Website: apple
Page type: address-validator
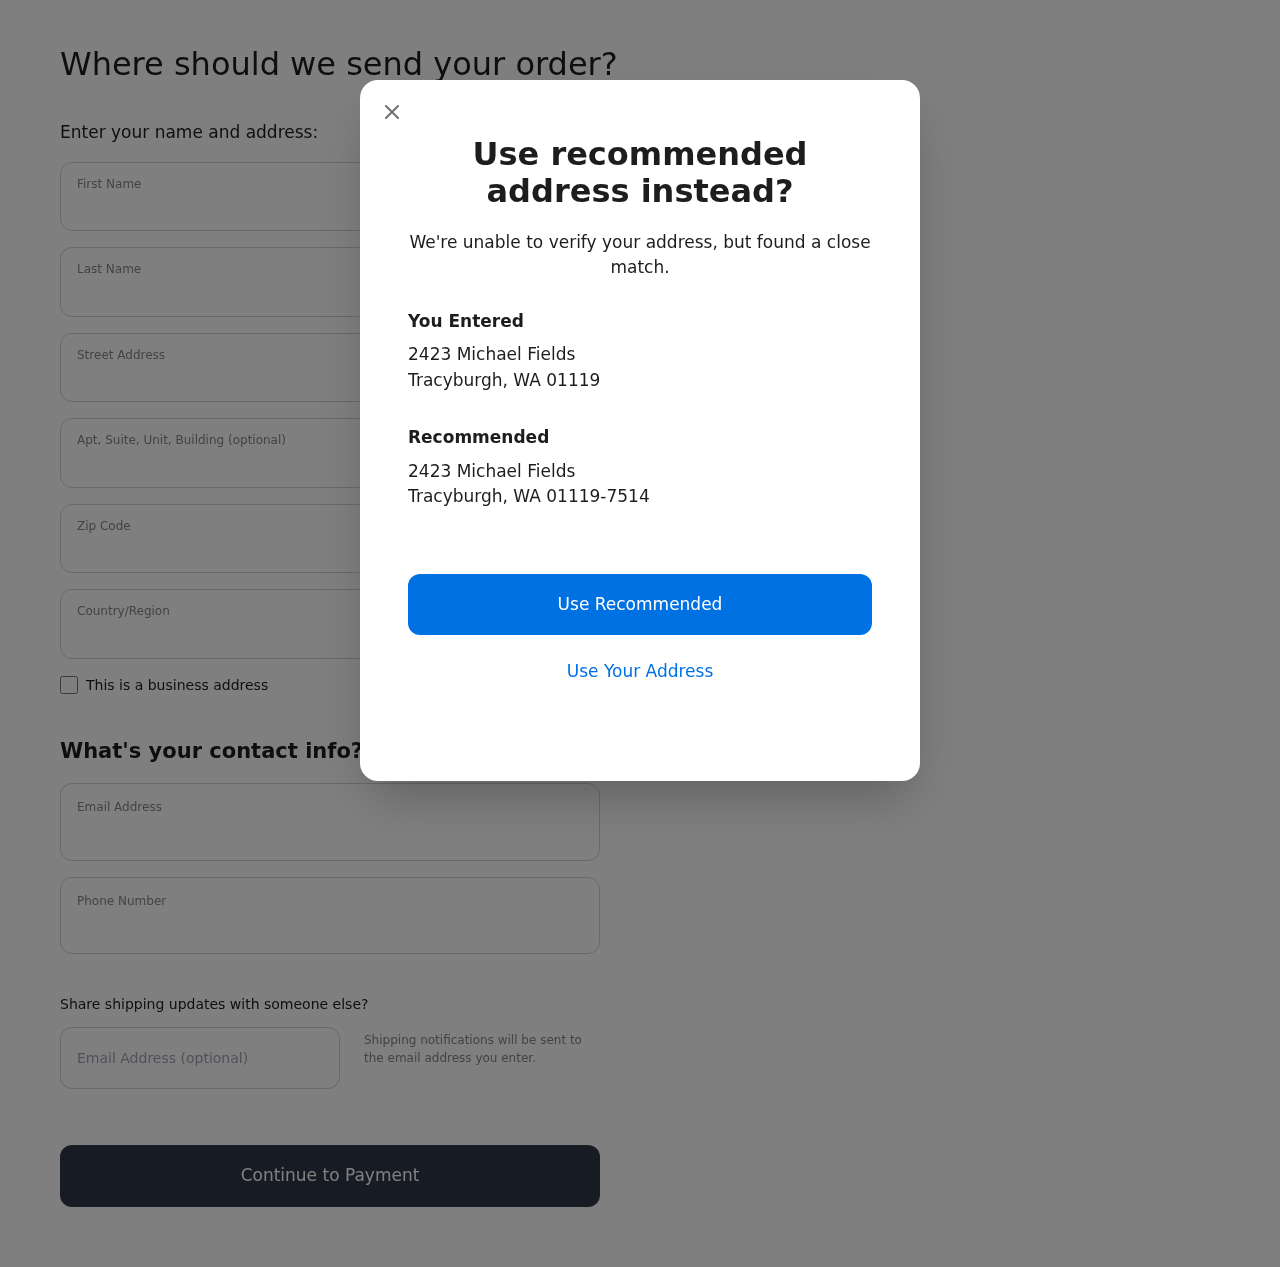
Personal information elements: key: PII_CITY
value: Tracyburgh
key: PII_COUNTRY
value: United States
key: PII_EMAIL
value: cheyenne_glenn@hotmail.com
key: PII_FIRSTNAME
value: Cheyenne
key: PII_GIFT_EMAIL
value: laurenray@hotmail.com
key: PII_LASTNAME
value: Glenn
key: PII_PHONE
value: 9333587332
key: PII_POSTCODE
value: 01119
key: PII_POSTCODE_FULL
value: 01119-7514
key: PII_STATE_ABBR
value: WA
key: PII_STREET
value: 2423 Michael Fields
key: PII_CITY2
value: Tracyburgh
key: PII_STATE_ABBR2
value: WA